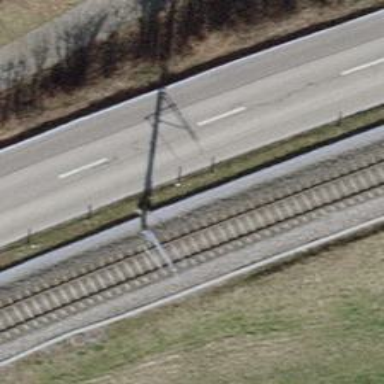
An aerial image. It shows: Single railway track with electrified contact line.